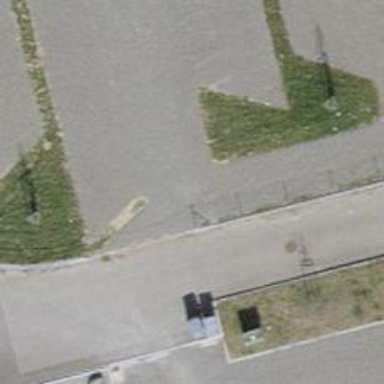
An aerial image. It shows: Compacted parking aisle service road.